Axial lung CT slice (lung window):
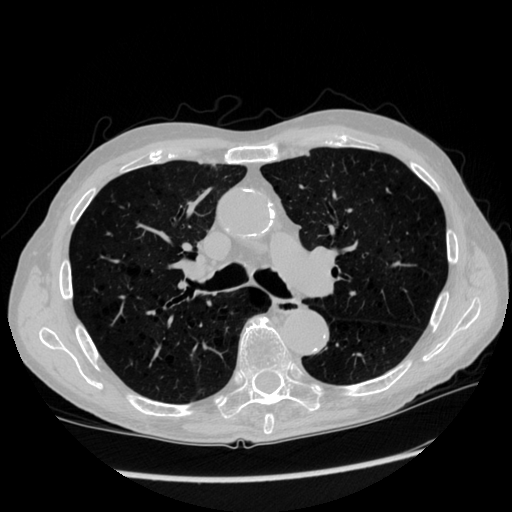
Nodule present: no